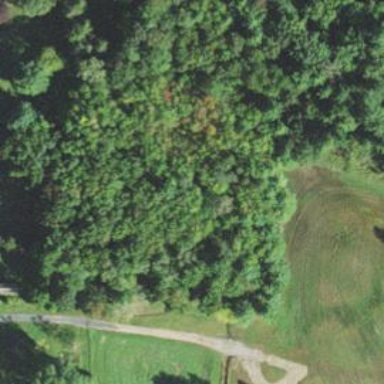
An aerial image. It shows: Existing Preserved Open Space in the woodland area.